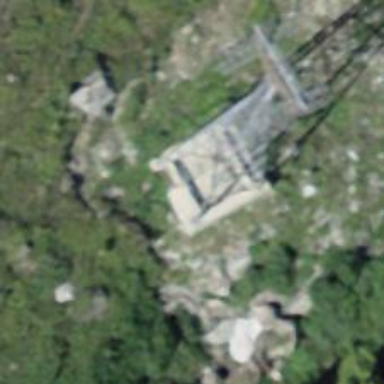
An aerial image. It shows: Pylon used for aerialway.